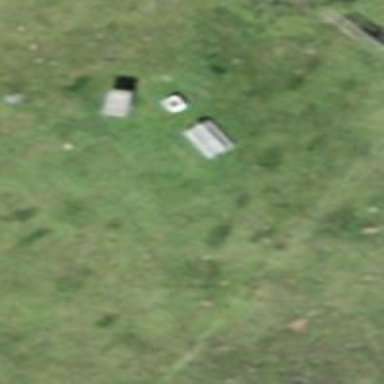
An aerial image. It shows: Picnic site for tourists.